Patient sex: M
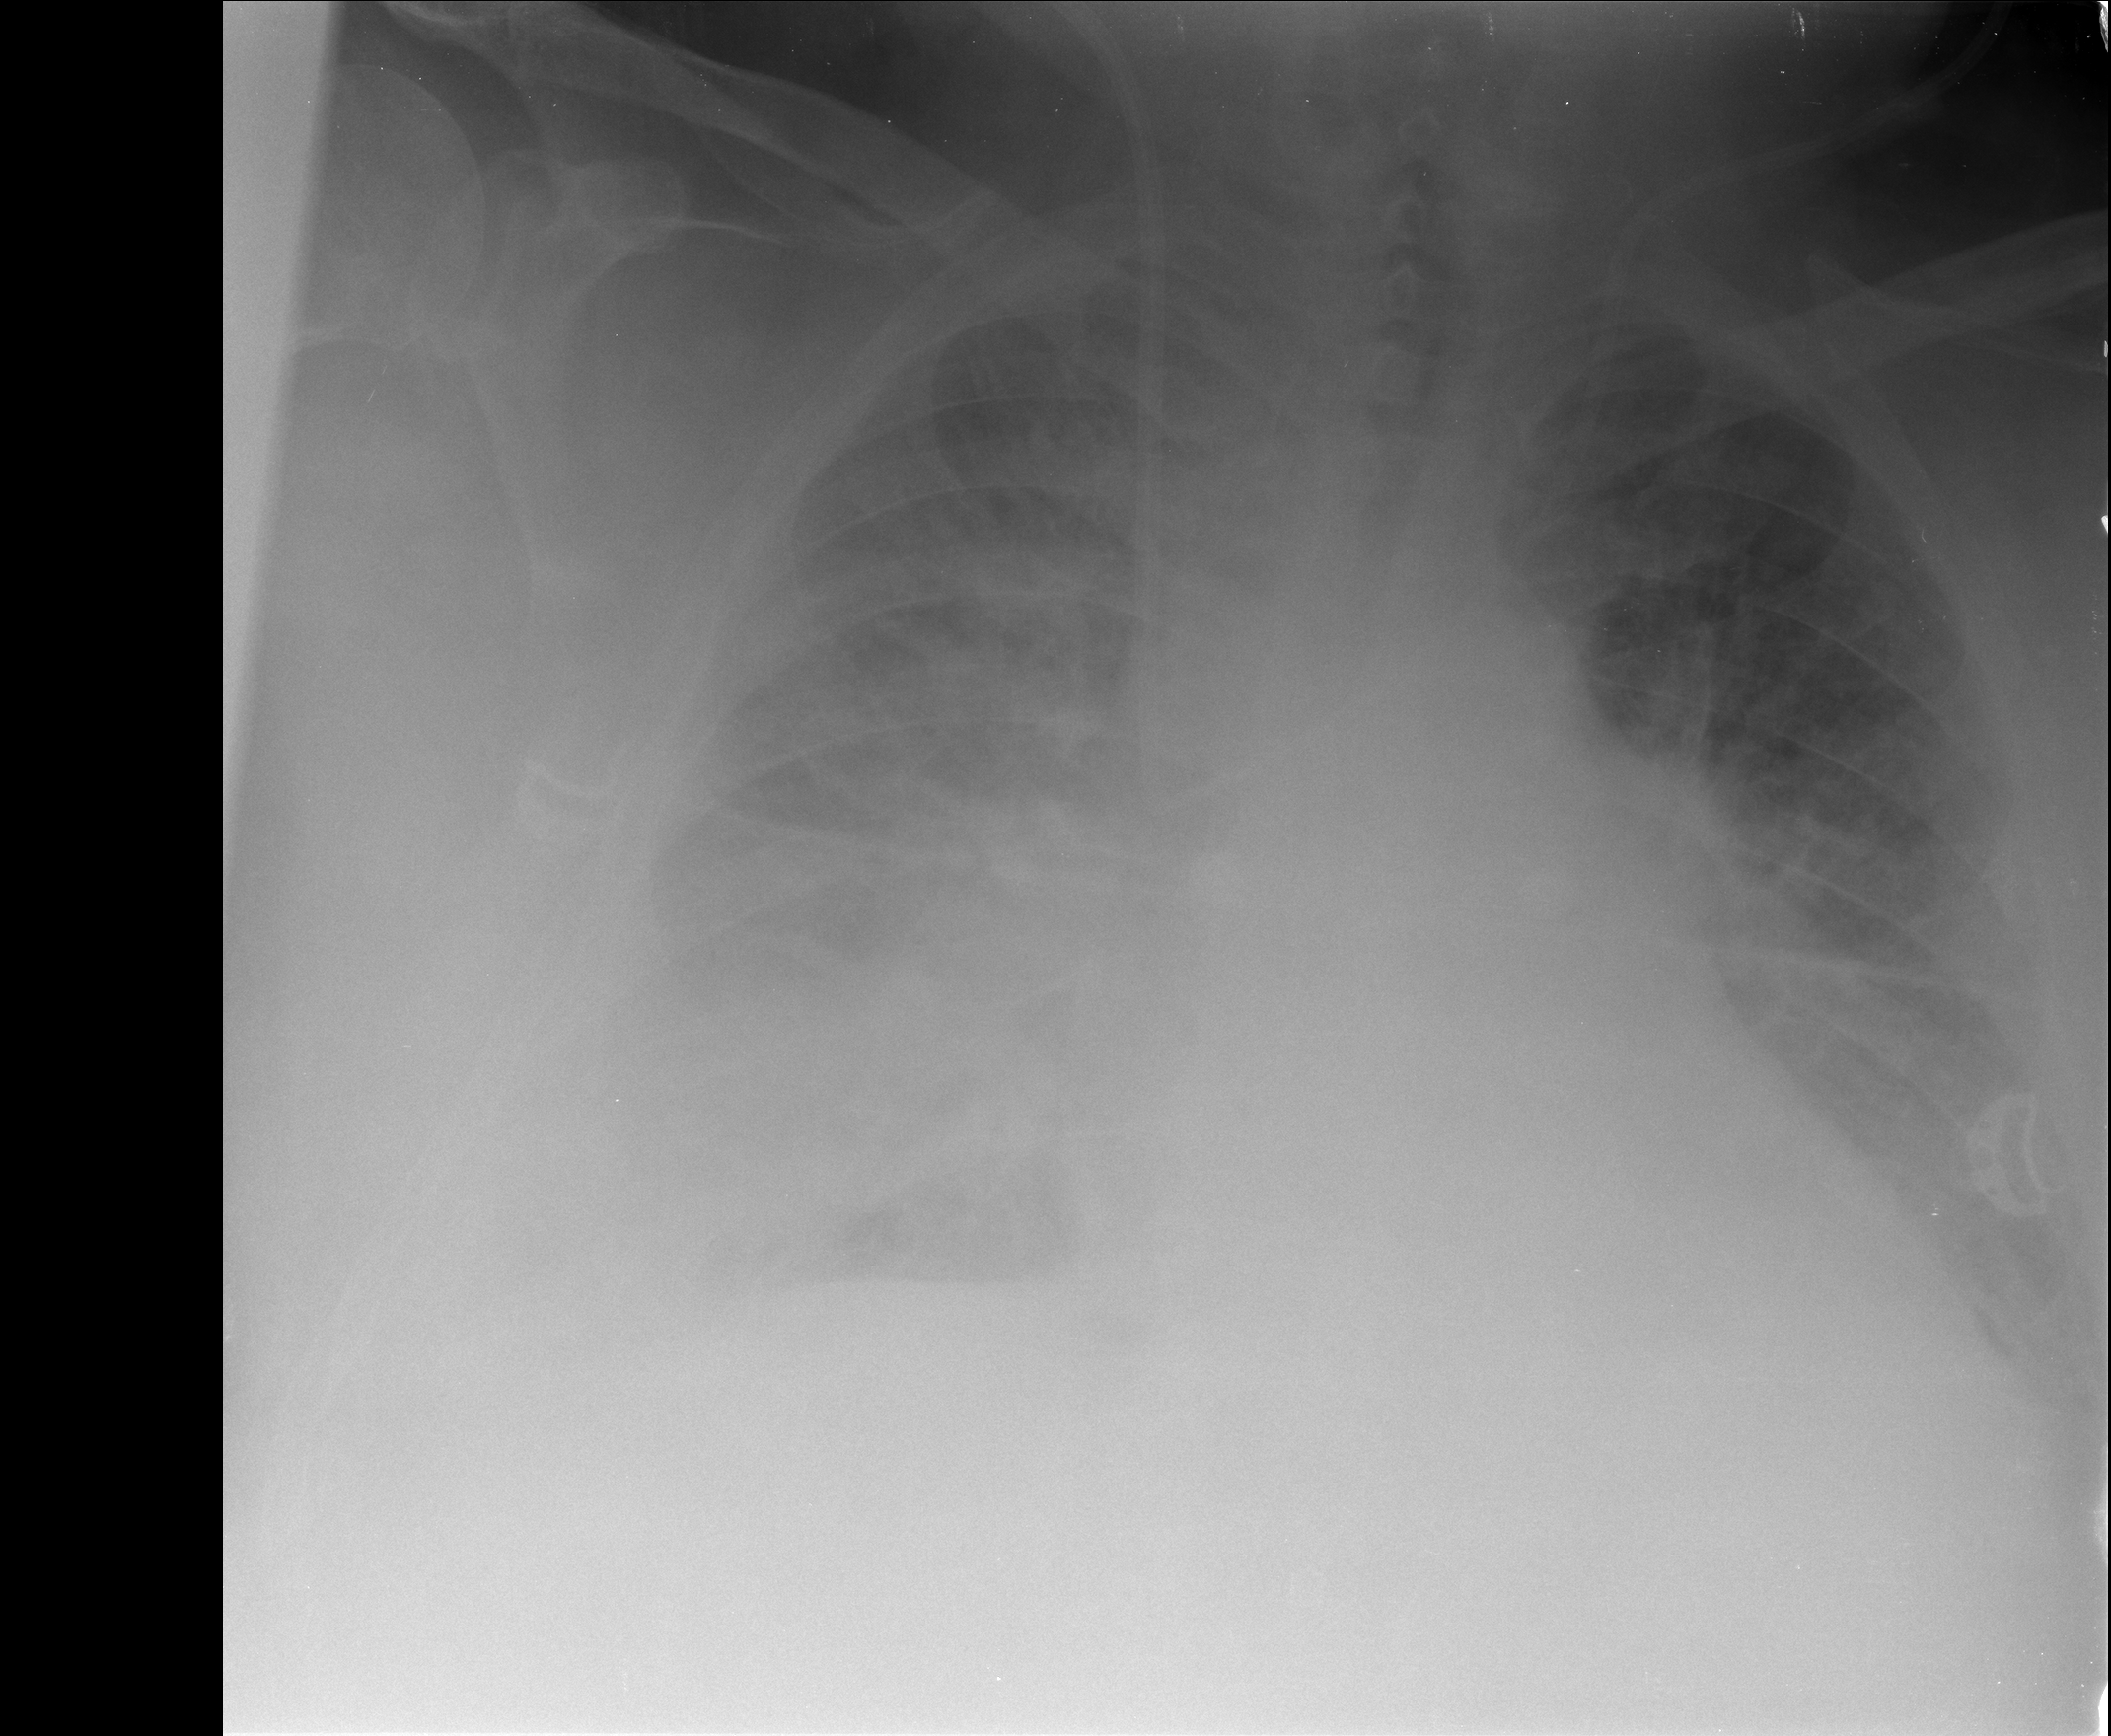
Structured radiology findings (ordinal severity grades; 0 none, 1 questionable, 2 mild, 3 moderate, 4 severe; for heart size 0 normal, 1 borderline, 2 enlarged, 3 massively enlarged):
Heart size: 2
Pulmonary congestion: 3
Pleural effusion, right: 2
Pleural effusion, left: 2
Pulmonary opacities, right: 3
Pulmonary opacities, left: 3
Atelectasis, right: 3
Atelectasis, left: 2